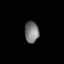
Tissue: lung
Cell type: Epithelial cells
Senescence score: 0.189
Nuclear area (px): 296
Mean DAPI intensity: 122.01